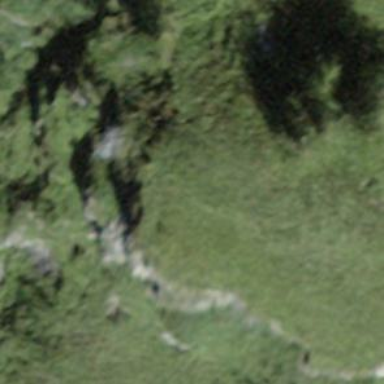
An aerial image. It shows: Natural cliff.